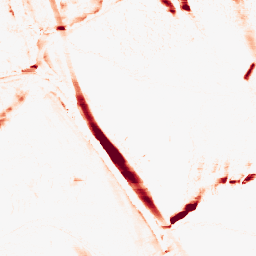
Category: morphological
Decomposition family: morphological_ellipse
Decomposition parameters: operation: opening
width: 5
height: 20
Upsampling method: bspline
Upsampling parameters: scale: 2
Upsampling scale: 2